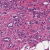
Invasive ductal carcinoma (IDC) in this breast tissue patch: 0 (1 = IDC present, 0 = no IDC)